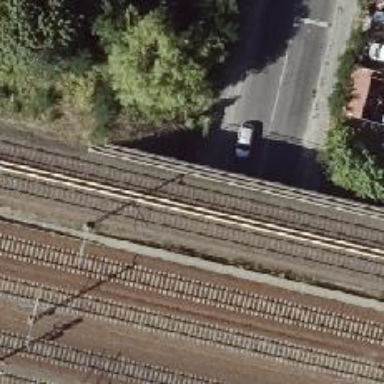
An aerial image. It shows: Bridge used by the electrified light rail system.